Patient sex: M
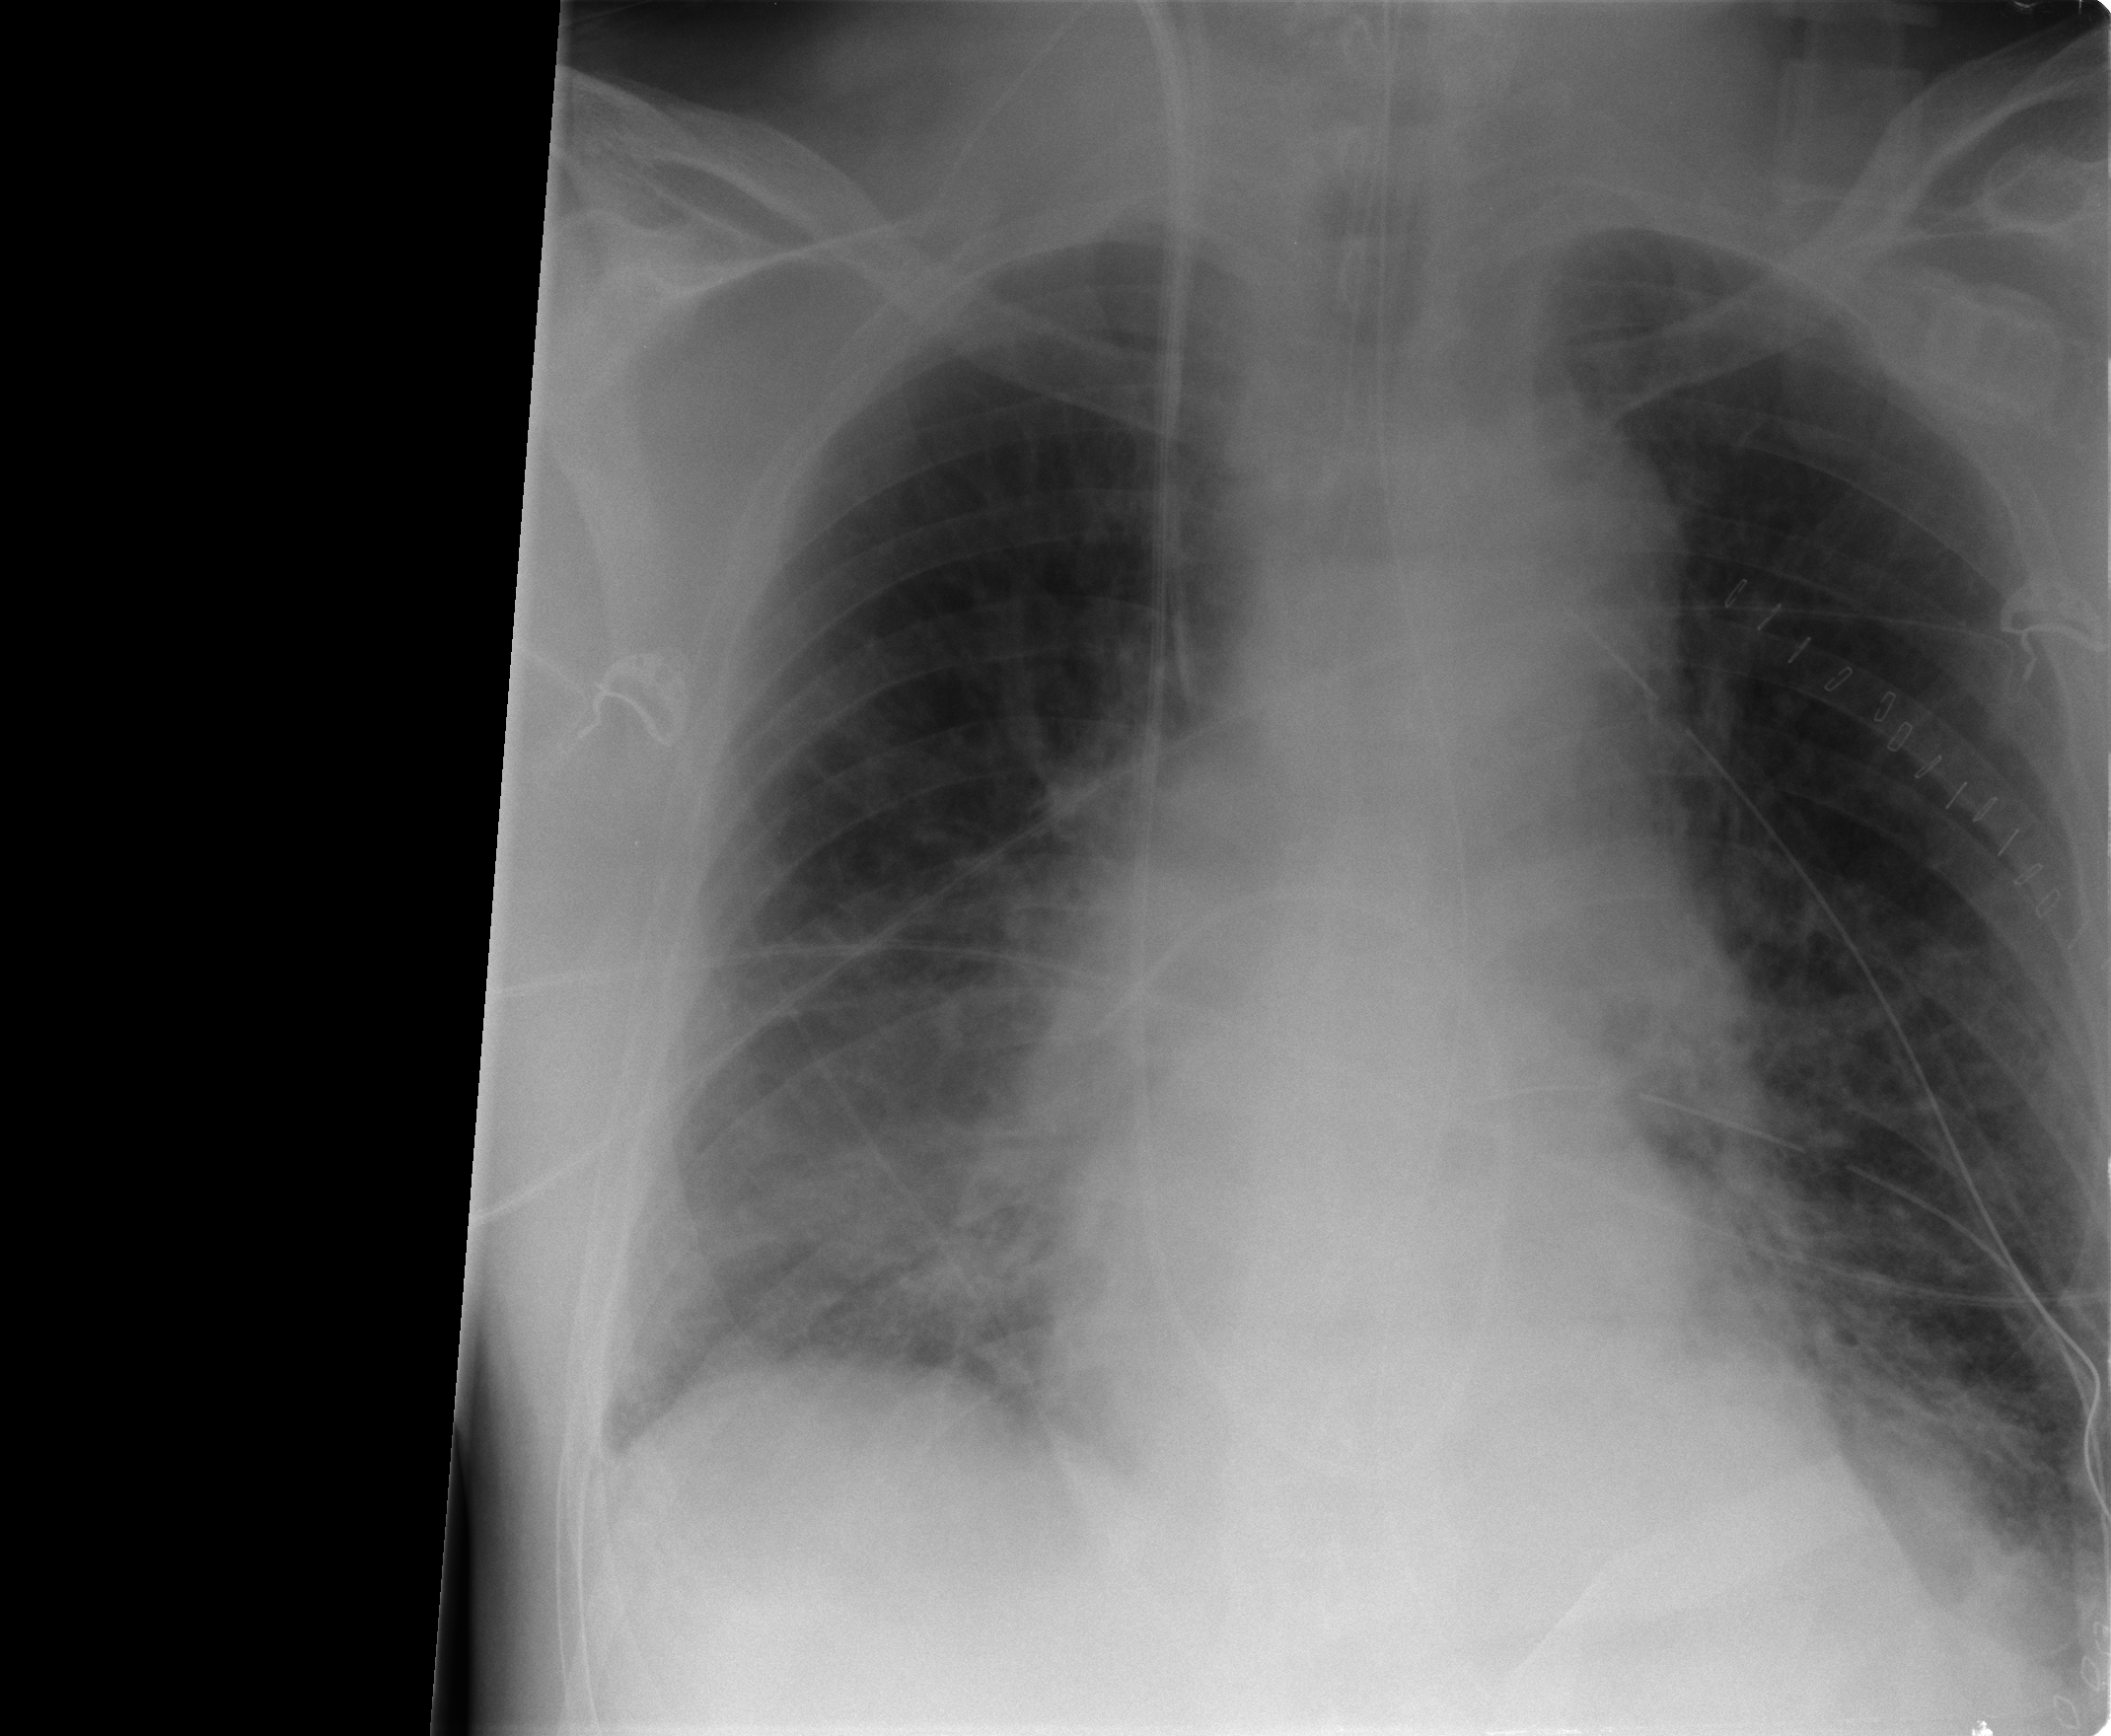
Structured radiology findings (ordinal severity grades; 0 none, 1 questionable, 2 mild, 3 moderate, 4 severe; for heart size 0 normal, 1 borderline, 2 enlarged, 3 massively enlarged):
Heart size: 0
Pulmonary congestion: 3
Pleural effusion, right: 0
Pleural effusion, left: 0
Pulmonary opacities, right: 0
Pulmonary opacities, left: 2
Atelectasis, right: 2
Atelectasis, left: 2